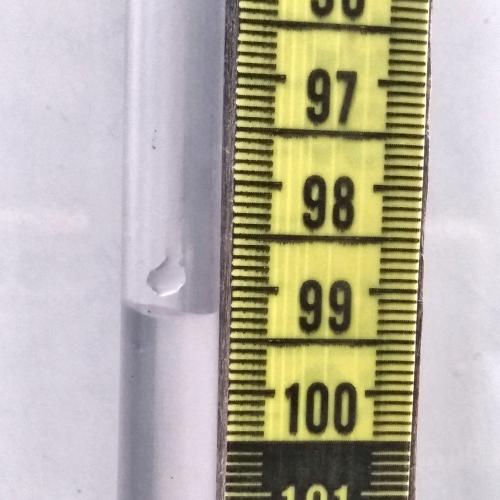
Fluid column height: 99.2 cm